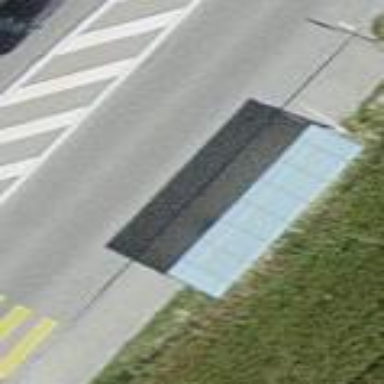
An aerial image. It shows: Bus stop with platform for public transport.